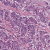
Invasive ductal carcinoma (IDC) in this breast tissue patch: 1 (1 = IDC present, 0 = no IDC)